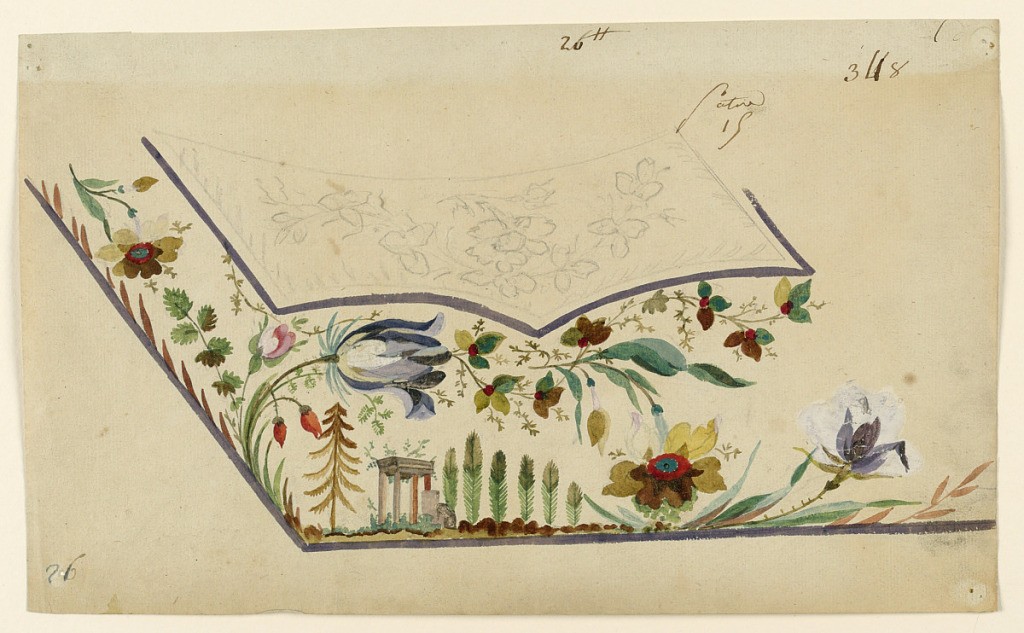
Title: Design no. 15 for the Embroidery of a Man's Waistcoat, Unfinished
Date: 1780–1790
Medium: Graphite, brush and gouache, white on paper
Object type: Drawing
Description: Design for the embroidery of the left bottom corner of a man's waistcoat, unfinished. Traced design on the pocket. Landscape with a temple in ruins. Flower rinceaux and boughs. Bunch of flowers over a border in which flowers alternate with a motif composed of buds and leaves.